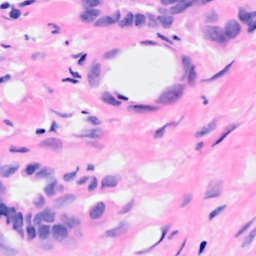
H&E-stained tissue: Breast